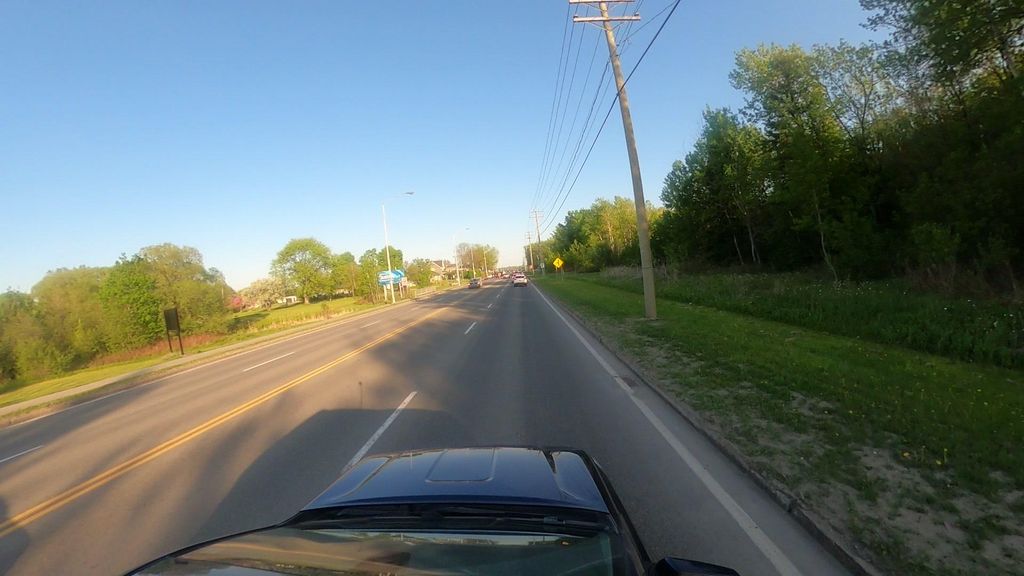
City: quebec_city